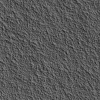
Atmospheric dust classification: not_dusty